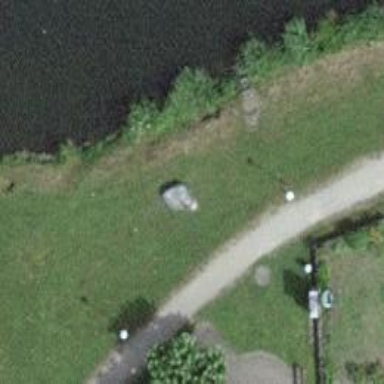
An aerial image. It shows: Bench for seating.